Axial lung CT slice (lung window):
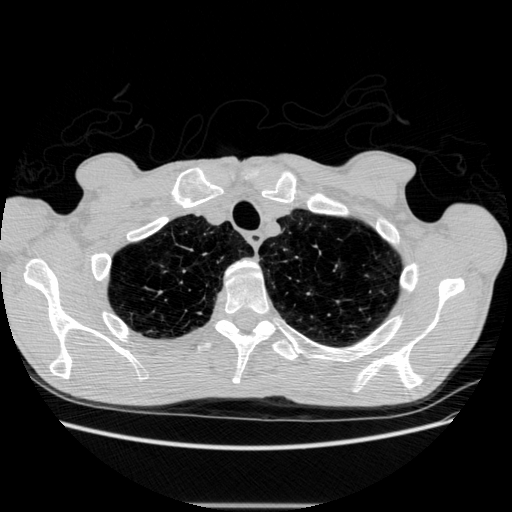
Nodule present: no